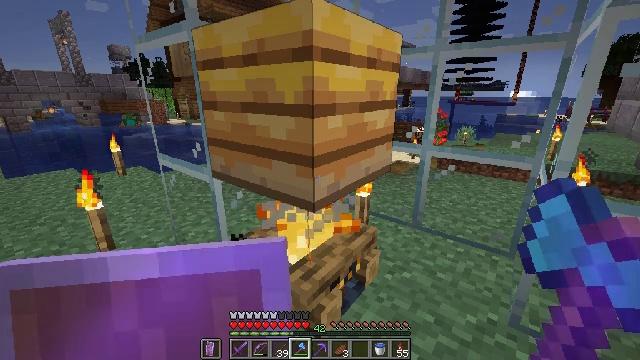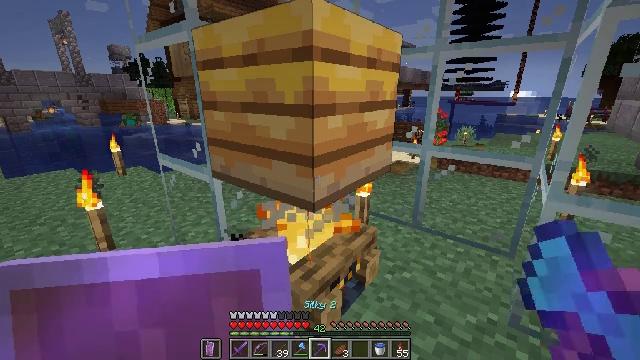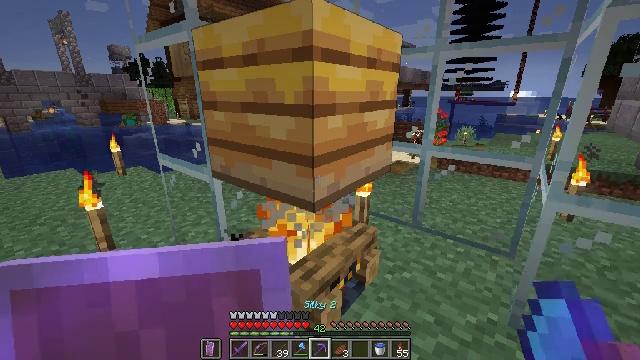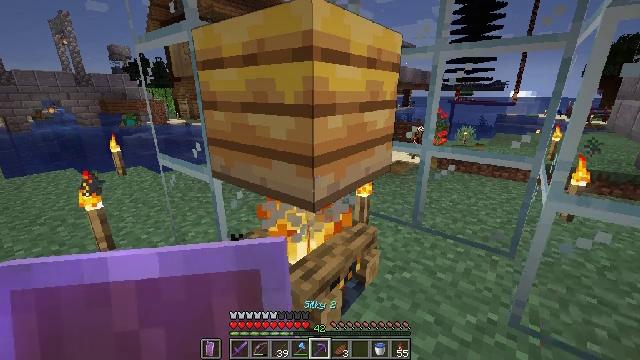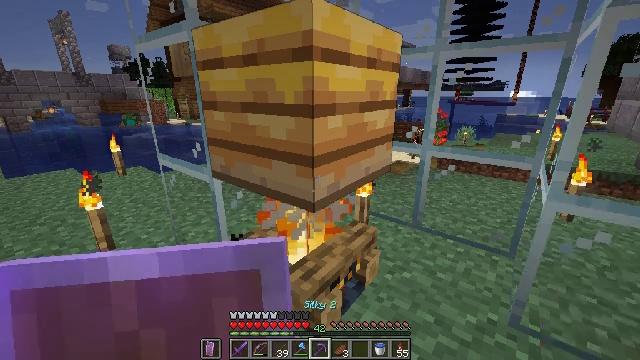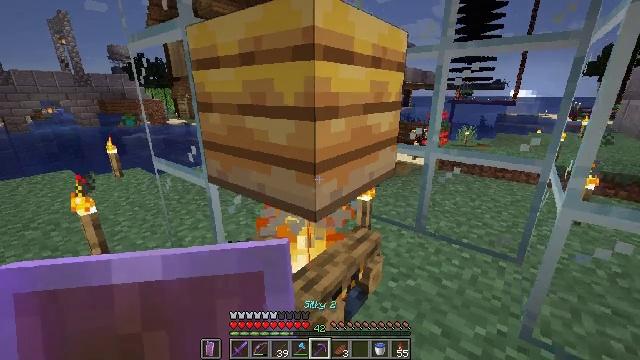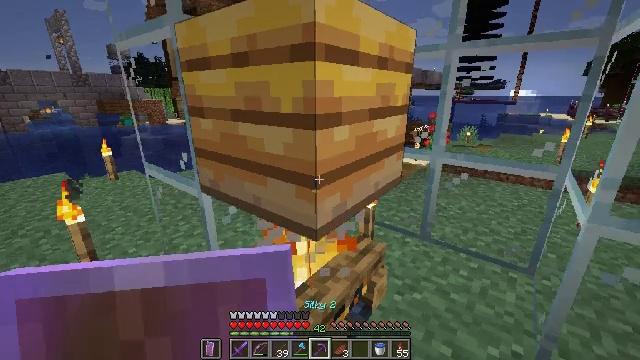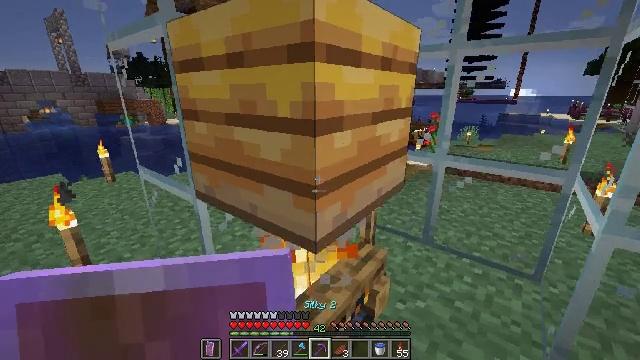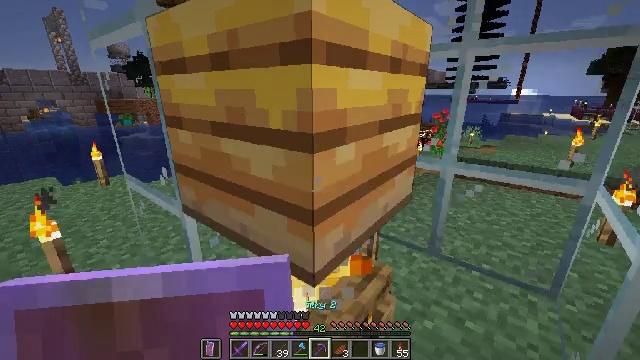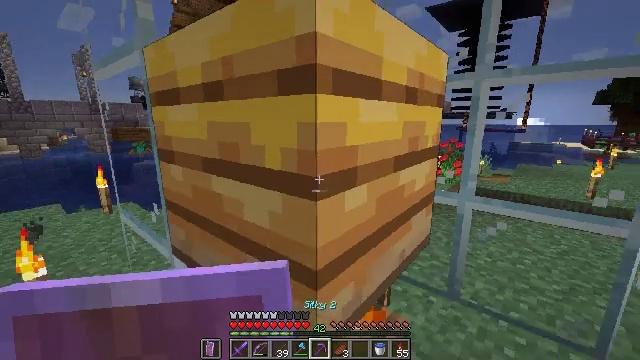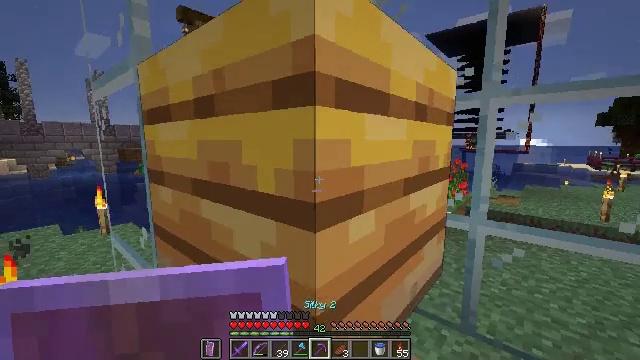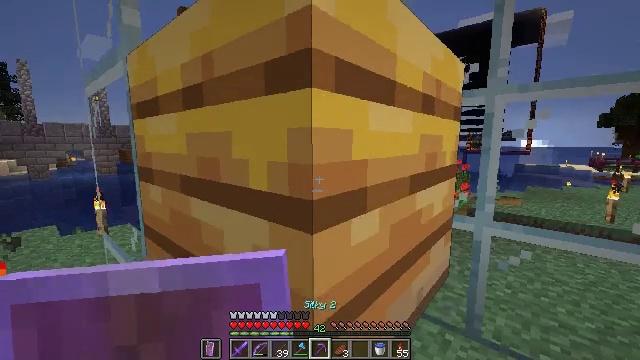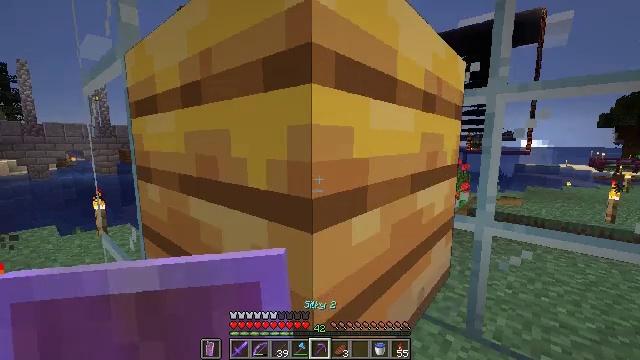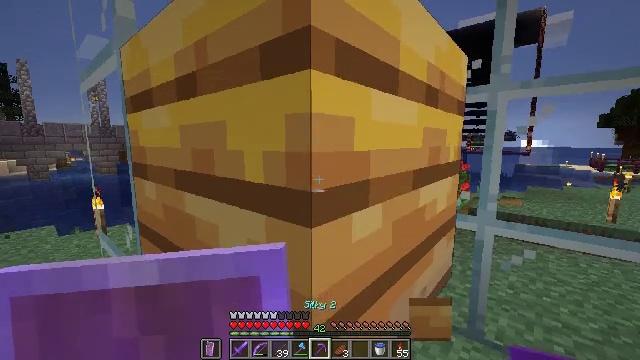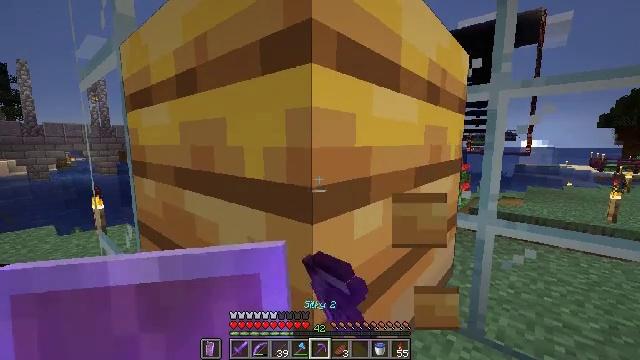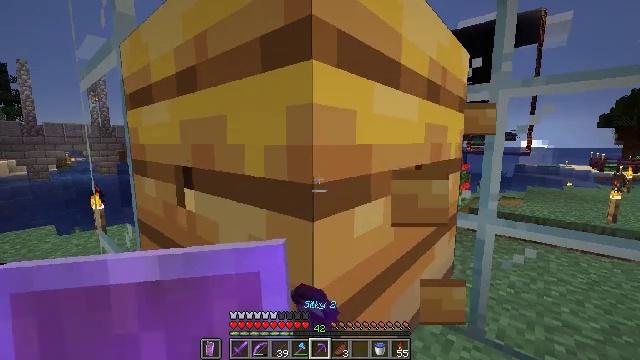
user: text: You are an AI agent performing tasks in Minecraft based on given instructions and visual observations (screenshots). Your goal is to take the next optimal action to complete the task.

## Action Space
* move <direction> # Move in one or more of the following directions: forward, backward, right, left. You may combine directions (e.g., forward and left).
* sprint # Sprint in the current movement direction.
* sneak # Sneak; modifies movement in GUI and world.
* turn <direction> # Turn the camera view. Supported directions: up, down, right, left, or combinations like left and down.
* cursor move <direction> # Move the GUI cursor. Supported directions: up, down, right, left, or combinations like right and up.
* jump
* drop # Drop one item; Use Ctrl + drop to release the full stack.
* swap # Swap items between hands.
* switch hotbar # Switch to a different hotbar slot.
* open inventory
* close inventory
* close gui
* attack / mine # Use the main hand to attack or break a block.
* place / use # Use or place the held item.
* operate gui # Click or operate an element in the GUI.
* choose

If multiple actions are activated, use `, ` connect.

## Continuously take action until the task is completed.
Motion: motion action
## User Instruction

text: Mine the bee nest.
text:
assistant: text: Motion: no_op
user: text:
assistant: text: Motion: no_op
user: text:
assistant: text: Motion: no_op
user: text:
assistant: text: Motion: no_op
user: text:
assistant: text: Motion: move forward
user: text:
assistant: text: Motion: move forward
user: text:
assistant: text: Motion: move forward
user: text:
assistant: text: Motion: move forward
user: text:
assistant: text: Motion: turn left and up
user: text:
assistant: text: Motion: turn up
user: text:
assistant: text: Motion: no_op
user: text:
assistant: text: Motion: no_op
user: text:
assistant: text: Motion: attack / mine
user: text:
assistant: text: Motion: attack / mine
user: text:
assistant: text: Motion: attack / mine
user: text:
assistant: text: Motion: attack / mine
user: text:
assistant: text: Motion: attack / mine
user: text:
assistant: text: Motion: attack / mine
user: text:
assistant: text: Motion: no_op
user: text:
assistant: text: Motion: no_op
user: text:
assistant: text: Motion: no_op
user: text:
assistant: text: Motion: no_op
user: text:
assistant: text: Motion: no_op
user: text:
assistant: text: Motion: attack / mine
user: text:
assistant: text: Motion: attack / mine
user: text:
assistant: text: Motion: attack / mine
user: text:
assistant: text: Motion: attack / mine
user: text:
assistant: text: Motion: attack / mine
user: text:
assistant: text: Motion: attack / mine
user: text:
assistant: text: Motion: attack / mine